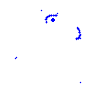
Particle: proton